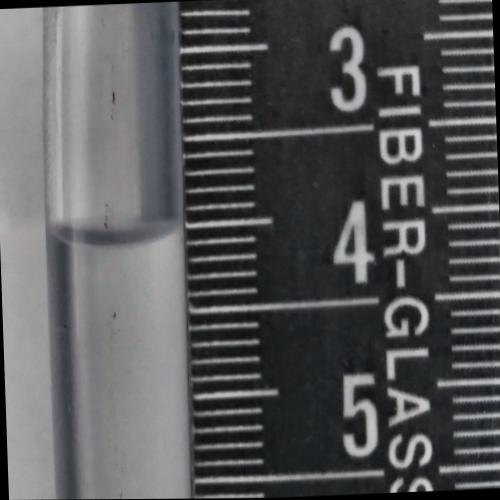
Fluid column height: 4.1 cm